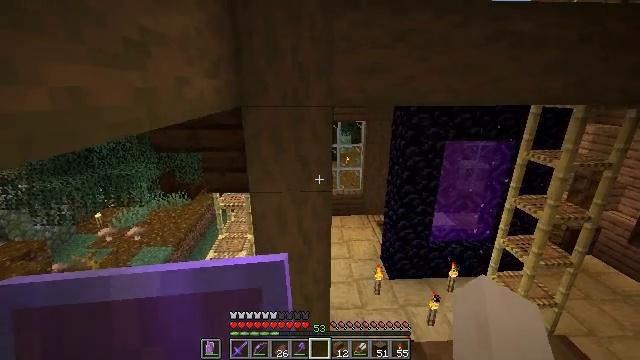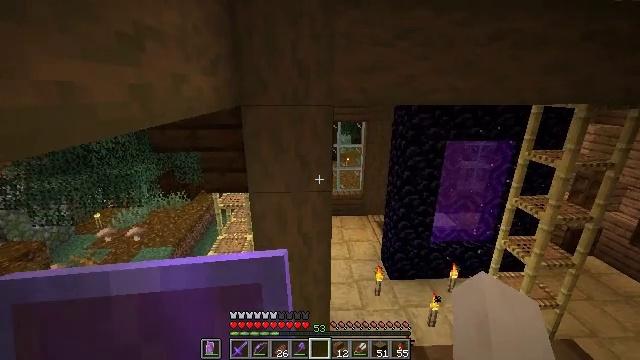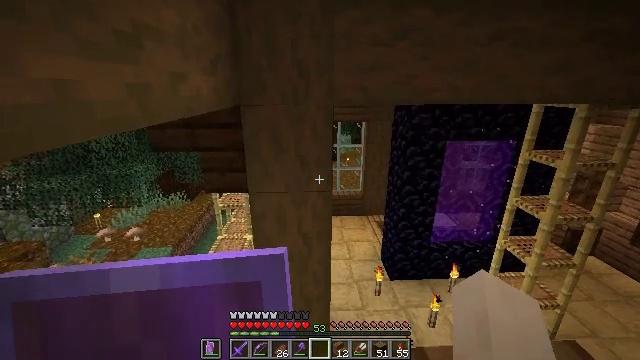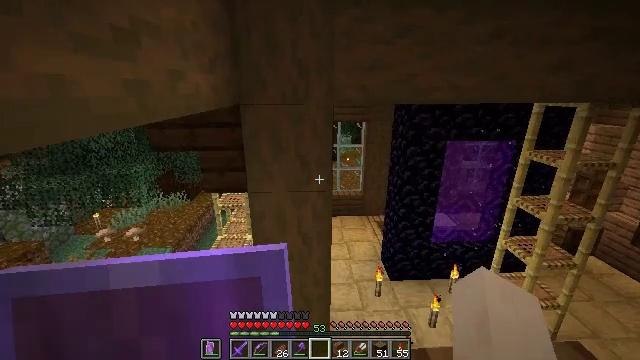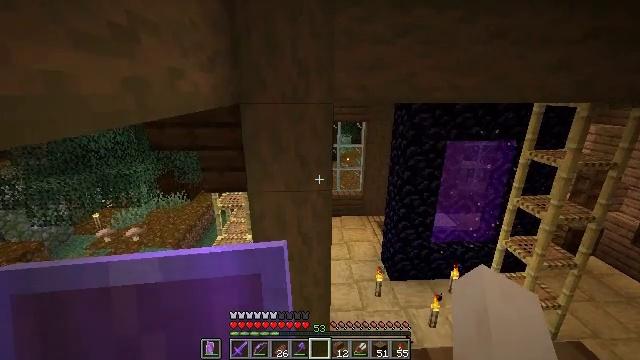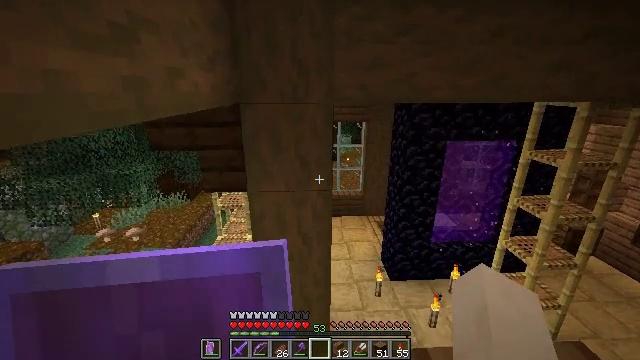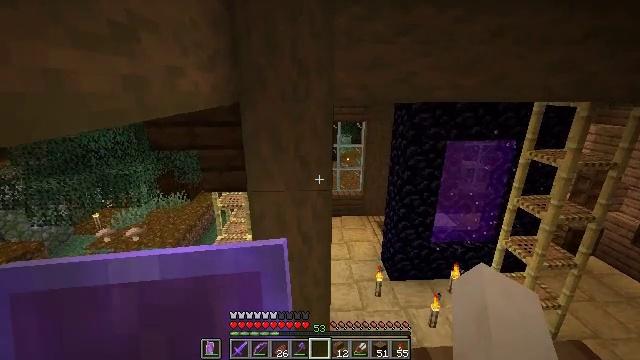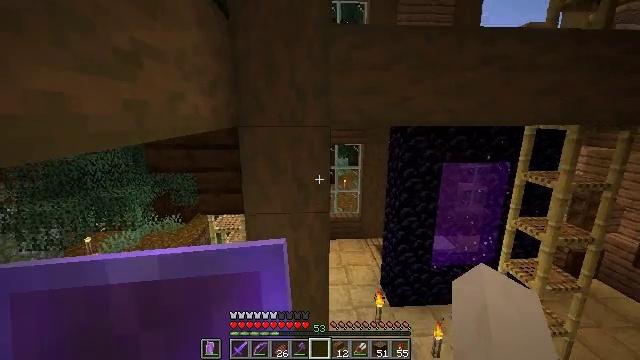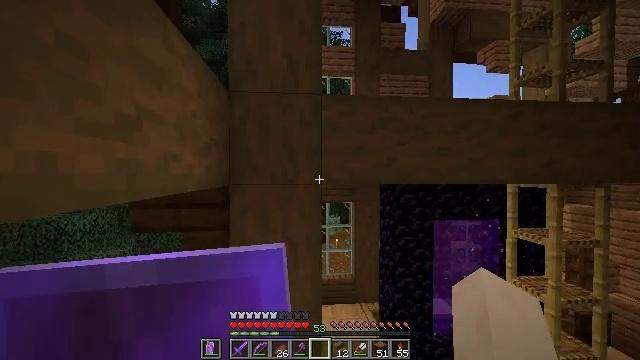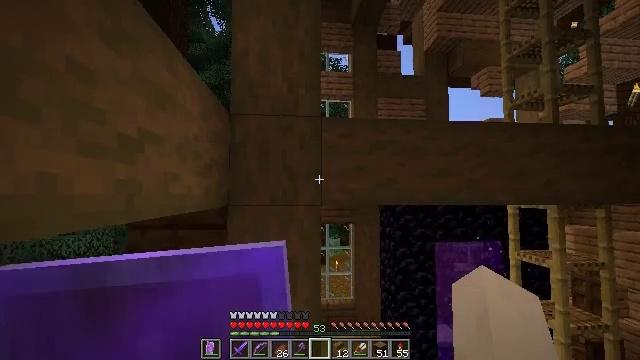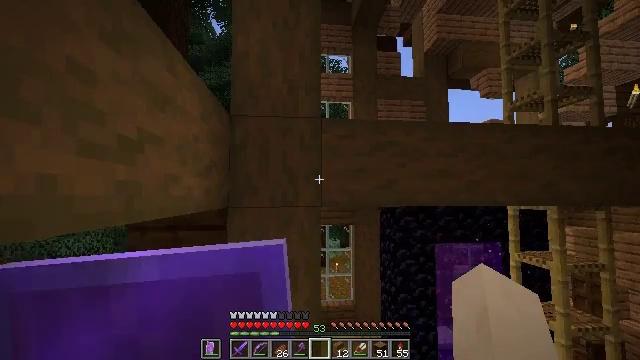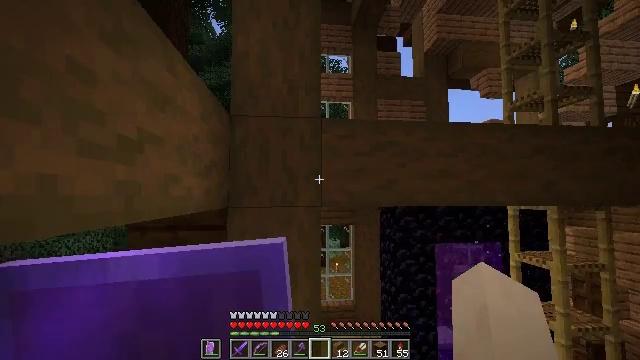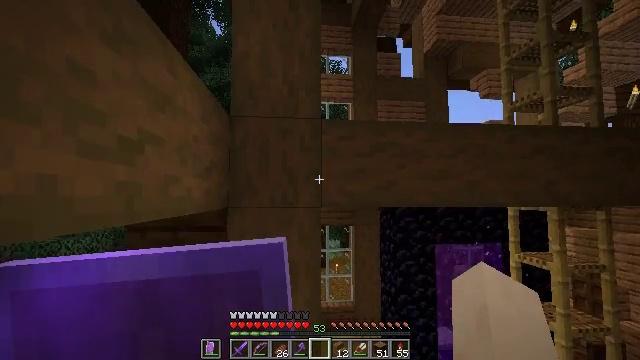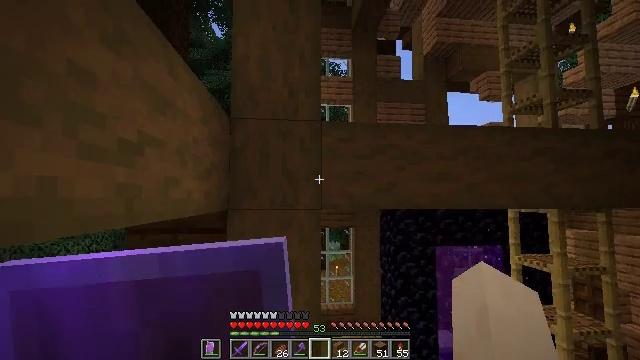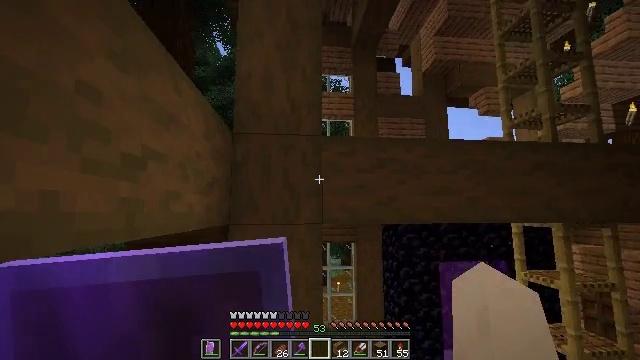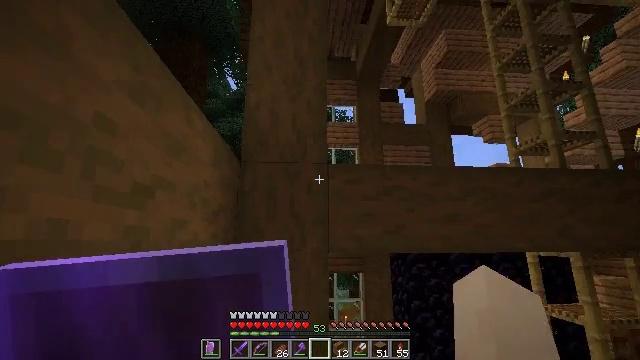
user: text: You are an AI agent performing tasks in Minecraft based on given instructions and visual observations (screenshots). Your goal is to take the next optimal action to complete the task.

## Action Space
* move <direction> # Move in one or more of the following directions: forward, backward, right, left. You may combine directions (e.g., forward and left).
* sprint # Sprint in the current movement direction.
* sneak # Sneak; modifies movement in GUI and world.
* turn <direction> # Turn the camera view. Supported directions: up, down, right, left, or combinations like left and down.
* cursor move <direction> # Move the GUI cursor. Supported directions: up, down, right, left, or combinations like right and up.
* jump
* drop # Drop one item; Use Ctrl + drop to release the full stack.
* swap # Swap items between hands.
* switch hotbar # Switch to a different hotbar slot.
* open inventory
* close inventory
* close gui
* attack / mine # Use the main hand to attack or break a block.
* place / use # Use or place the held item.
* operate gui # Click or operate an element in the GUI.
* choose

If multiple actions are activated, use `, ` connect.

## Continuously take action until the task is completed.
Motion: motion action
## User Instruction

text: Attack the oak slab to collect it.
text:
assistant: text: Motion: no_op
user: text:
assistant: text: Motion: no_op
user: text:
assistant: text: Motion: no_op
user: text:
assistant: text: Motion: no_op
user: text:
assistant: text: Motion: no_op
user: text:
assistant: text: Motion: no_op
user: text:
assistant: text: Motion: turn up
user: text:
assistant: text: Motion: turn right and up
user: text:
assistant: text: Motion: turn up
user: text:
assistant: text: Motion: no_op
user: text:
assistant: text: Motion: no_op
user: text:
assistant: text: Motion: no_op
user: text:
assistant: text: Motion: no_op
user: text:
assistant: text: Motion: turn up
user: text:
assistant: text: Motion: turn left and up
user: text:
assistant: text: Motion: turn up
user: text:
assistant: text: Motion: turn up
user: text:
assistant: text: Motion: turn up
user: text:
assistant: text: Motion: no_op
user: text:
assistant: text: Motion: no_op
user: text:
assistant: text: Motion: no_op
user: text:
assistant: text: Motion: turn up
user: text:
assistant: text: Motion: turn up
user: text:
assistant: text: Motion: turn up
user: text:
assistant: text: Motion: turn up
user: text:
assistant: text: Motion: no_op
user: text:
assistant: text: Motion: no_op
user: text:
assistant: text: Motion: no_op
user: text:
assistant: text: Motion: no_op
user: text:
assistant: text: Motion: no_op